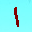
Label: 1